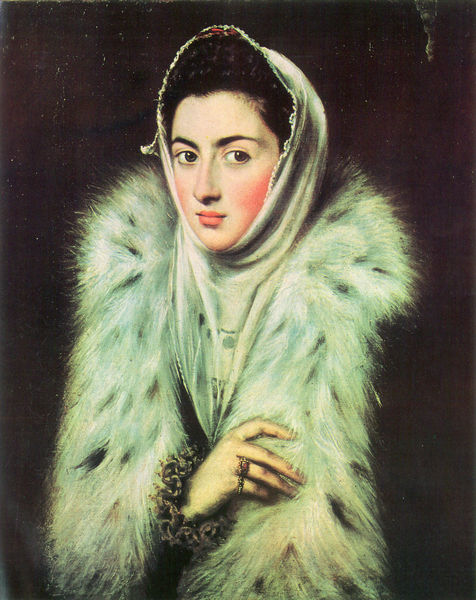
Titel: Die Dame im Hermelin
Künstler: El Greco
Standort: Glasgow
Institution: Art Gallery and Museum
Schlagwörter: dunkel, gemälde, hand, schatten, weiß, mädchen, blumen, braun, finger, frau, frisur, grau, haar, hell, kleid, licht, mund, nase, profil, schmuck, schwarz, blick, dame, rot, schal, schleier, tuch, hemd, jung, wand, arm, augen, blass, gesicht, halten, hermelin, kragen, pelz, spitze, stehen, ärmel, bildnis, portrait, porträt, kalt, auge, haare, mantel, reich, adel, saum, augenbrauen, kinn, kontrast, lippen, locken, rosa, rouge, schminke, schön, seide, fell, seitlich, wangen, wangenrot, kette, winter, blue, hands, oil, red, white, women, black, collar, dark, dress, face, green, hair, lady, nose, painting, secret, sleeve, woman, kopftuch, zopf, brauen, pink, brown, rüsche, rüschen, teint, augenbraue, ring, griff, fingerring, ringe, bedeckt, nerz, gedreht, braue, flecken, armband, armreif, pelzkragen, pelzmantel, greek, background, girl, head, young, eyes, spanish, adlige, seidentuch, shawl, pelt, bonnet, brow, chin, coat, fur, scarf, gemölde, curls, jacket, curl, photo, kapuze, dunkelhaarig, jugendlich, rüschenärmel, blush, bracelet, cheeks, neck, italian, beauty, voll, weisse, animal, eye, cloth, headscarf, fingers, brünette, beautiful, lip, lips, black hair, cheek, eyebrows, frontal, money, rich, fashion, geschmickt, fingerringe, hermelinpelzkragen, nutria, voile, el greco, textile, nerzmantel, eyebrow, royalty, dunkle augen, rings, veil, cuff, malerei, jewelry, class, whit, wealthy, spot, hood, ermine, leopard, stola, hintergrund schwarz, nerzkragen, haube, lippenstich, weathy, headdress, pporträr, lynx, hang, mysterious, jewelery, brown eyes, pink\, black background, stole, teal, delicate, grece, red cheeks, expensive, status, heair, backen, bäckchen, russisch, pporträt dunkle augen, nobel, a lady in fur wrap, mint, bracelt, furr, dekoltee, frua, fürstin, beautyful, tuchrouge, federboa, rote wangen, lippenstift, head garmant, bracelete, prueba, fingerriinge